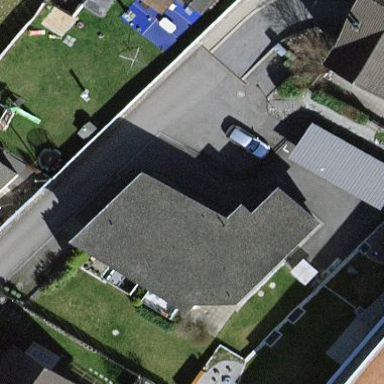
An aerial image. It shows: Flat-roofed house which consists of apartments.